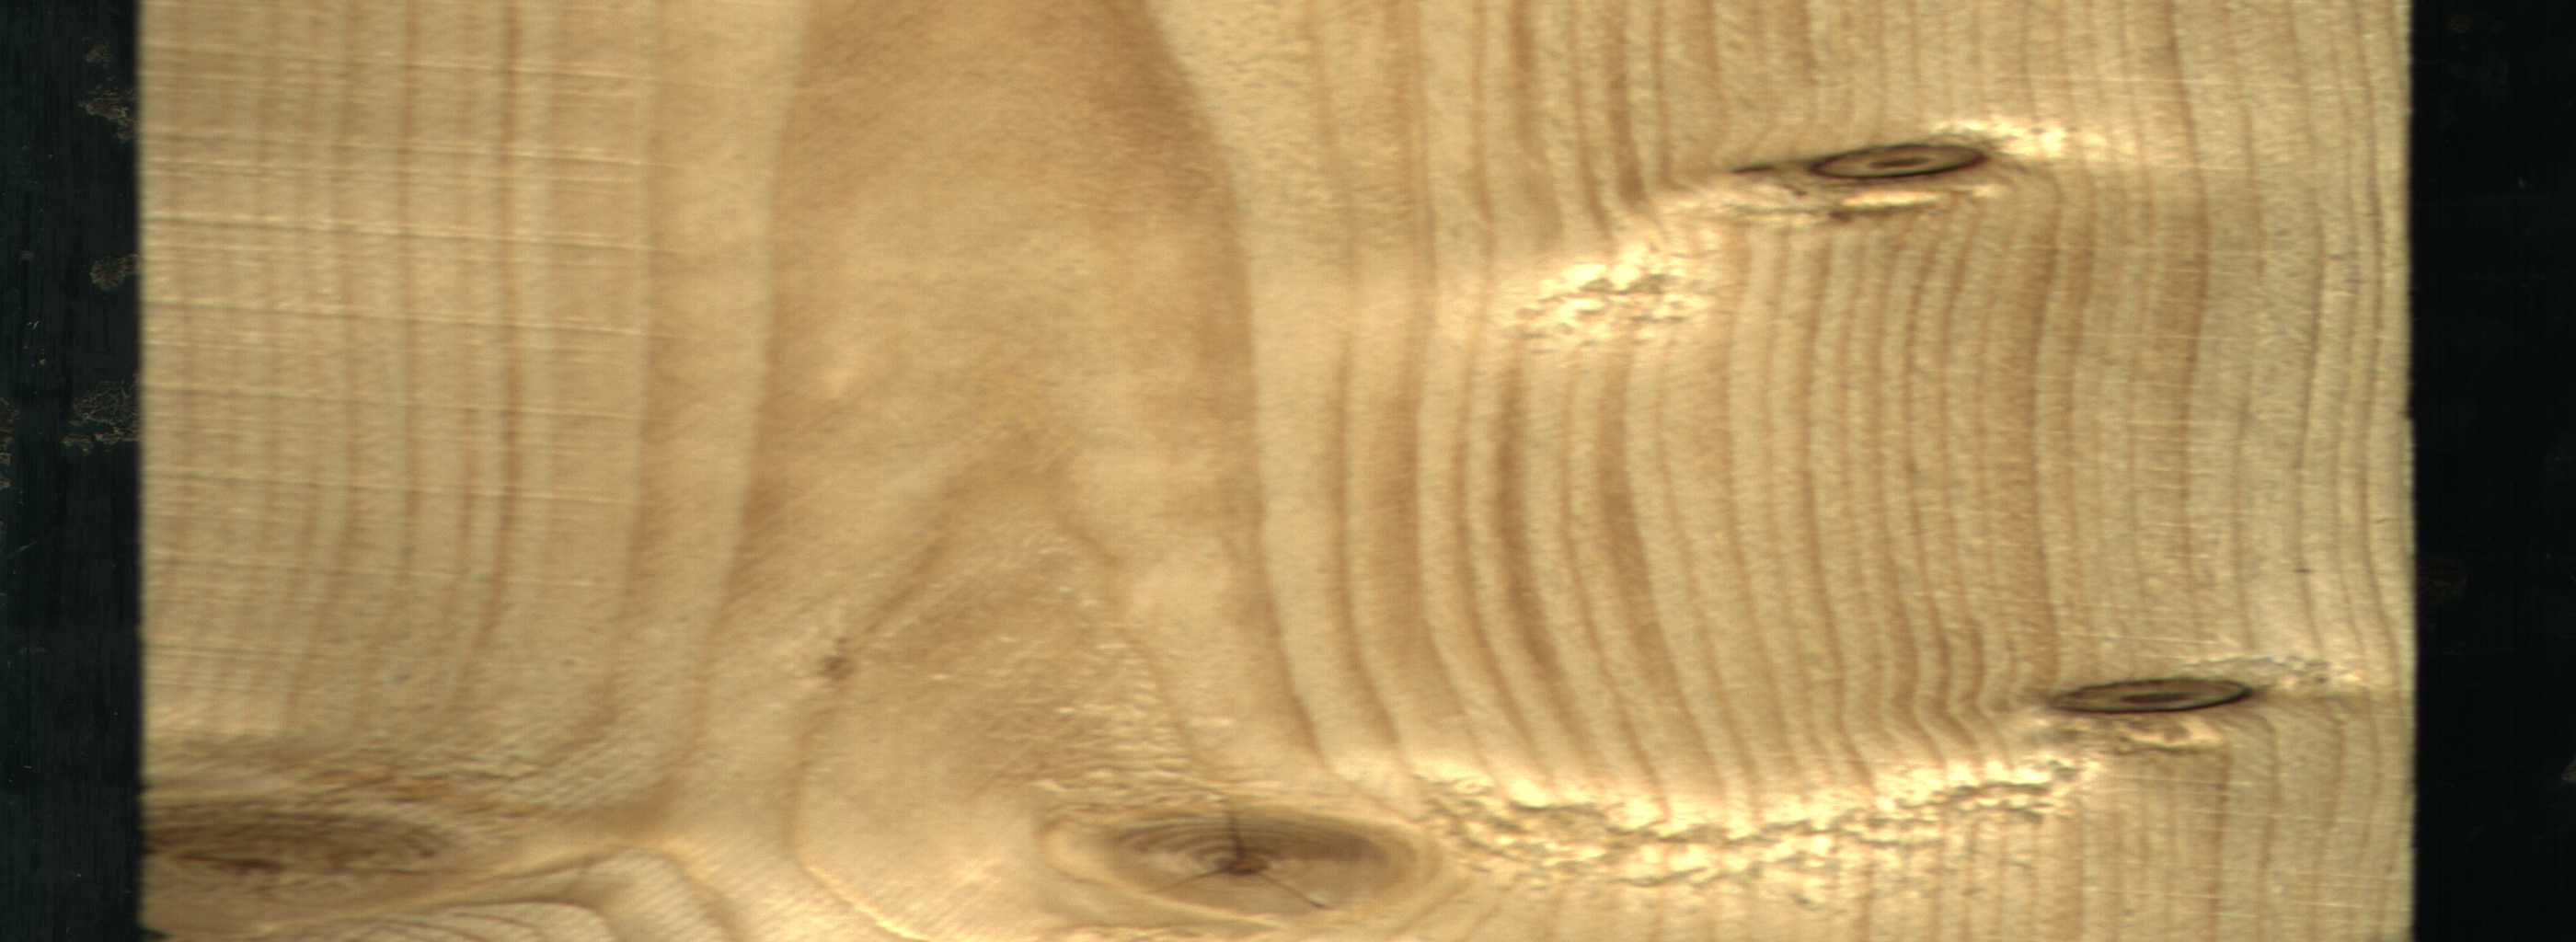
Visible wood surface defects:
knot_with_crack
Dead_Knot
Dead_Knot
Live_Knot